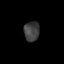
Tissue: skin
Cell type: T cells
Senescence score: 0.6759
Nuclear area (px): 303
Mean DAPI intensity: 63.026